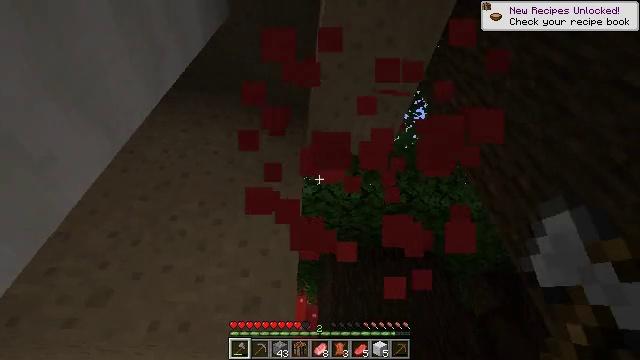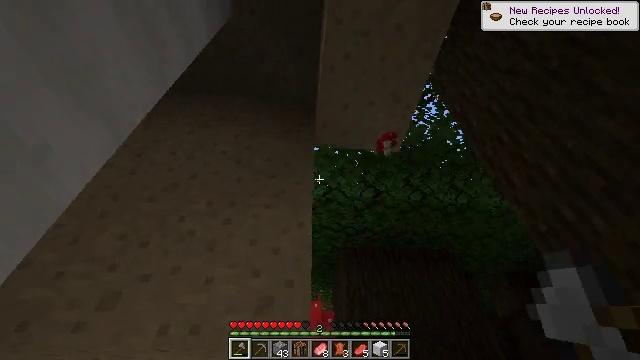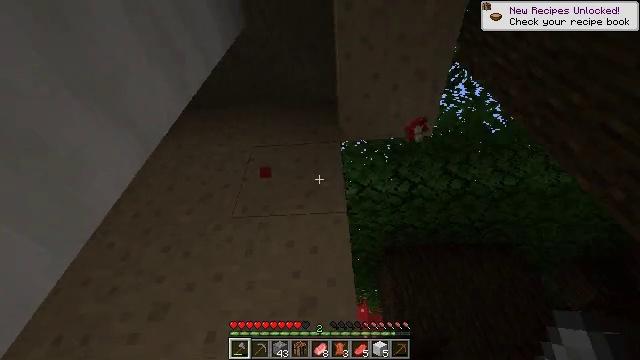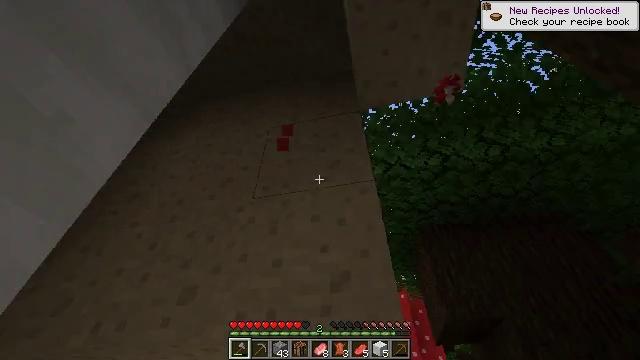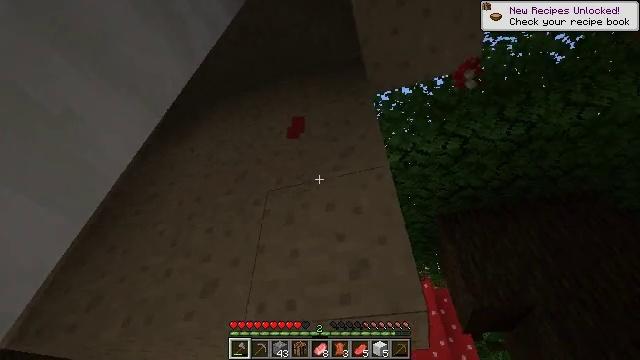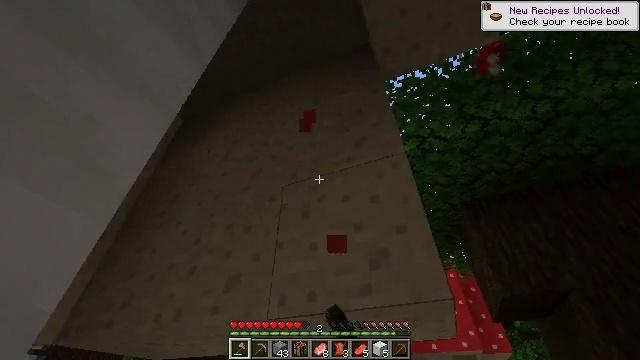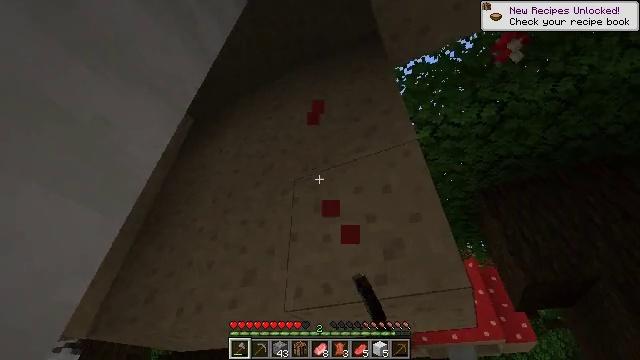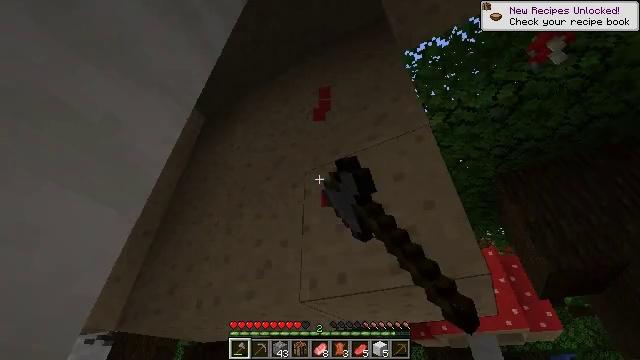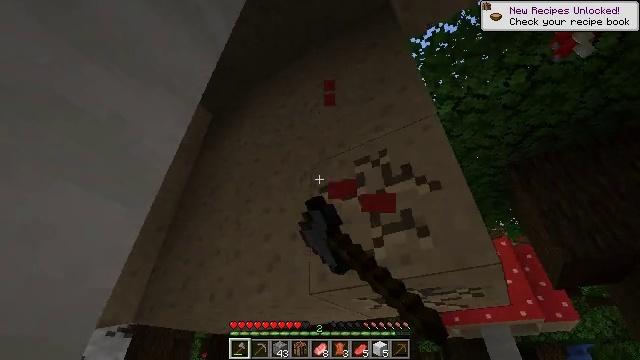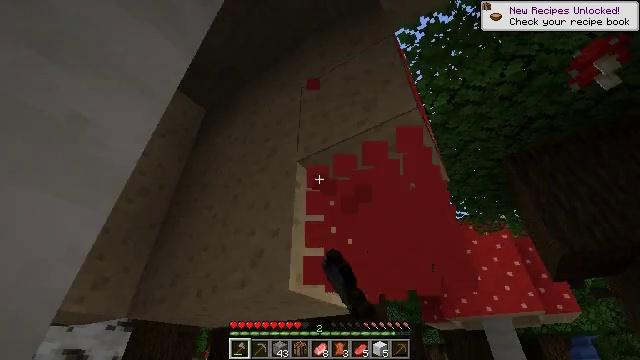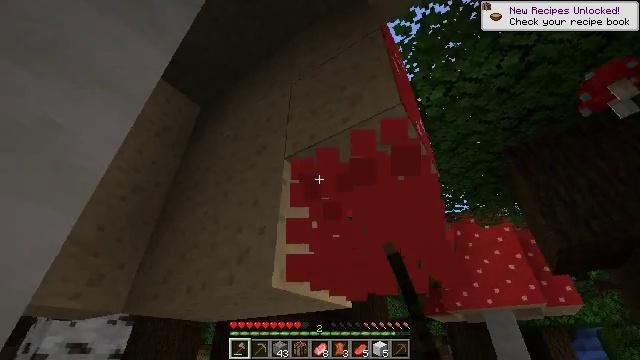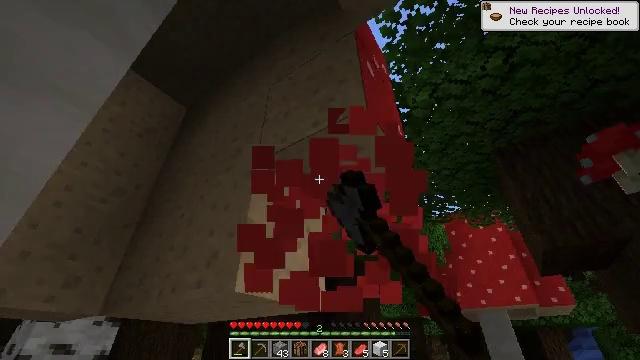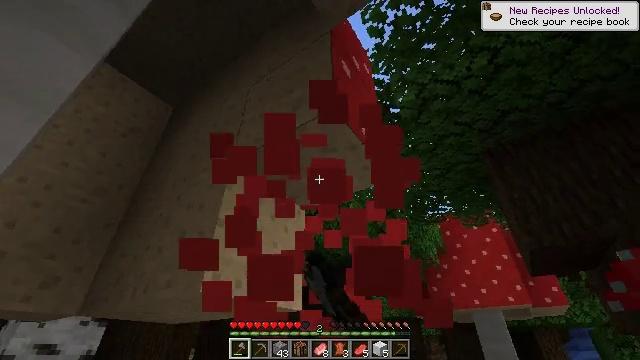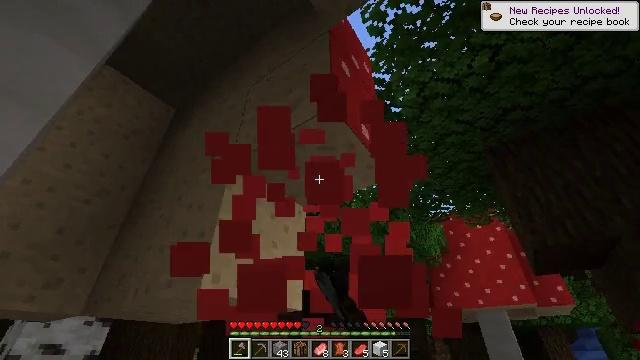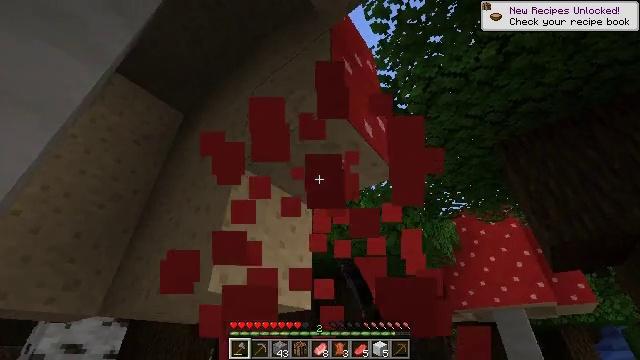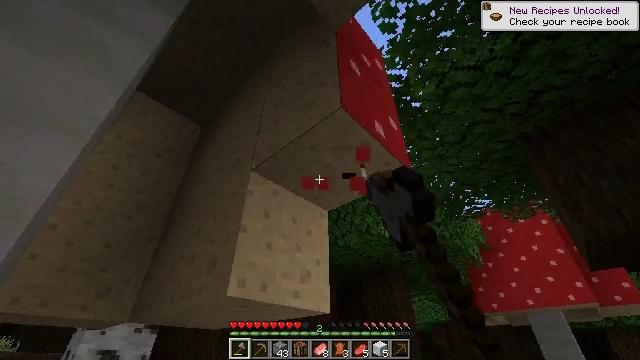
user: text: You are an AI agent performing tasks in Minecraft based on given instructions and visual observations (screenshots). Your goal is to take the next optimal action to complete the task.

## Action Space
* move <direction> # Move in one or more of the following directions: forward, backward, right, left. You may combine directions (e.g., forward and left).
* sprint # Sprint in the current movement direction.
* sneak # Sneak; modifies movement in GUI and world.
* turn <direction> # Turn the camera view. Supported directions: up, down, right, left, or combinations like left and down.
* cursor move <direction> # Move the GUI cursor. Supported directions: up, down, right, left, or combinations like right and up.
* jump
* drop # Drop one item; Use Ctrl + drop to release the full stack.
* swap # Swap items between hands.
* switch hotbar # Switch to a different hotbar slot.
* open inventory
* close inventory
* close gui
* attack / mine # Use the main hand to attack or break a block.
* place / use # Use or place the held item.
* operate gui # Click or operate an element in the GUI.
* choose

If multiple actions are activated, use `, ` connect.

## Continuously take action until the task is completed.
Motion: motion action
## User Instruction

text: Gather red mushroom blocks from the giant mushroom.
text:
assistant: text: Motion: move forward, turn left and up, attack / mine
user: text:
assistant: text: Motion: move forward, turn left and up, attack / mine
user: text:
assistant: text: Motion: turn left and down, attack / mine
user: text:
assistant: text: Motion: turn left and down, attack / mine
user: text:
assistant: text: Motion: turn left and down, attack / mine
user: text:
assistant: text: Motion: turn left and down, attack / mine
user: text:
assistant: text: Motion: turn left and down, attack / mine
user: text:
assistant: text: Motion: move right, turn left and down, attack / mine
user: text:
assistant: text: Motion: move right, turn left and down, attack / mine
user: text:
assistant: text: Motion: move right, turn left and down, attack / mine
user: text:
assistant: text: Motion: move right, attack / mine
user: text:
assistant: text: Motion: attack / mine
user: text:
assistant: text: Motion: attack / mine
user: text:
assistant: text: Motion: turn left, attack / mine
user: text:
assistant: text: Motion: turn left, attack / mine
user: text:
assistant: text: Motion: turn left, attack / mine
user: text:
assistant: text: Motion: move forward, turn left and up, attack / mine
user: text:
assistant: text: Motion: move forward, turn left and up, attack / mine
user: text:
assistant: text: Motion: move forward, turn left and up, attack / mine
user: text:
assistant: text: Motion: move forward, turn up, attack / mine
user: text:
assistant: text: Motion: turn left and up, attack / mine
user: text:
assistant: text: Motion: turn left and up, attack / mine
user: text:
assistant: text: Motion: attack / mine
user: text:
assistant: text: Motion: turn left, attack / mine
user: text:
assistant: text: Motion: move right, turn left, attack / mine
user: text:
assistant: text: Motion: move right, turn left, attack / mine
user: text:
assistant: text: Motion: move right, turn left, attack / mine
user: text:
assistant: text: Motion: turn left, attack / mine
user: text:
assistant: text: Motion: turn left and down, attack / mine
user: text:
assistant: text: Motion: turn left, attack / mine